Aerial crown-view tile of a tropical tree (Barro Colorado Island, Panama), acquired 20240813:
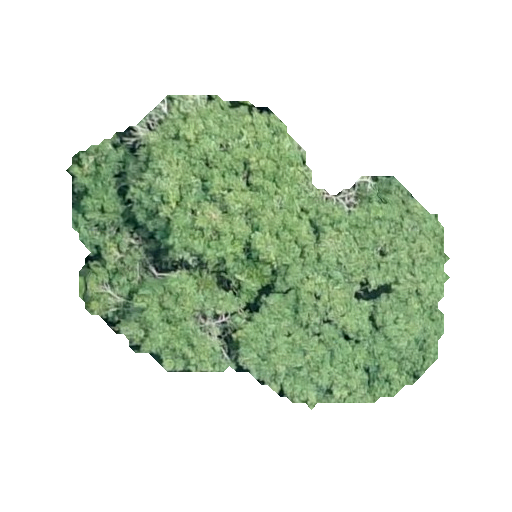
Species: Handroanthus guayacan
GBIF accepted scientific name: Handroanthus guayacan
Crown area: 125.751 m²